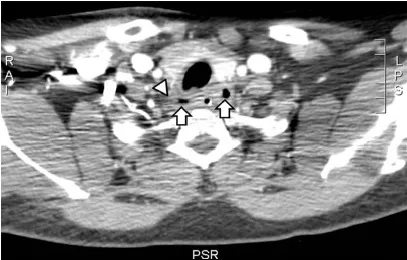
Cervical computed tomography (axial section, with contrasts, venous phase) emphasizing emphysema (long arrows) and perilesional inflammatory process (head of arrow).
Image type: radiology (ct)